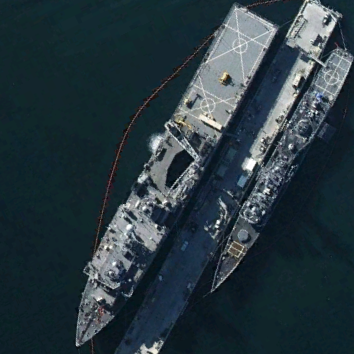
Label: combat